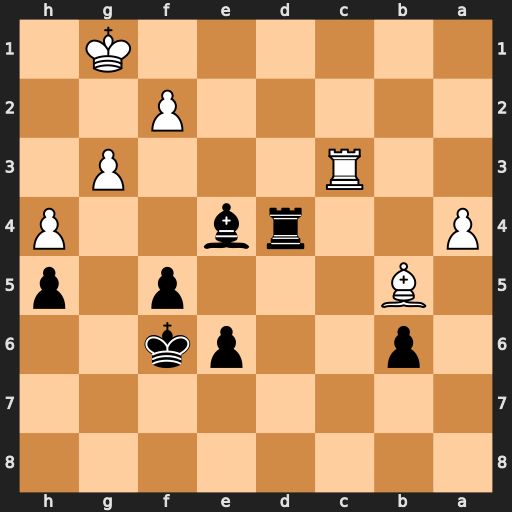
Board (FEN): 8/8/1p2pk2/1B3p1p/P2rb2P/2R3P1/5P2/6K1
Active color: b
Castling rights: -
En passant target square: -
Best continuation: Rd1+ Bf1 Bb7 f4 Ba6